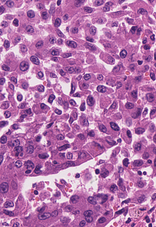
Tumor epithelial tissue: yes
Tumor-associated stroma tissue: no
Normal tissue: no